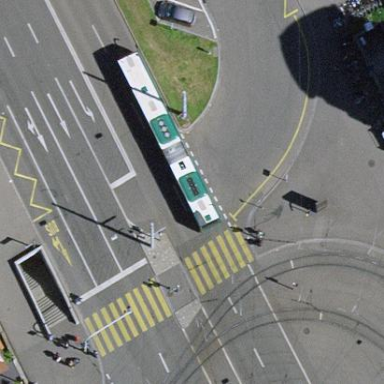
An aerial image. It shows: Pedestrian tunnel.